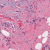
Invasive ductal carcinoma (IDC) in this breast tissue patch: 1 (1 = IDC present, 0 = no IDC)